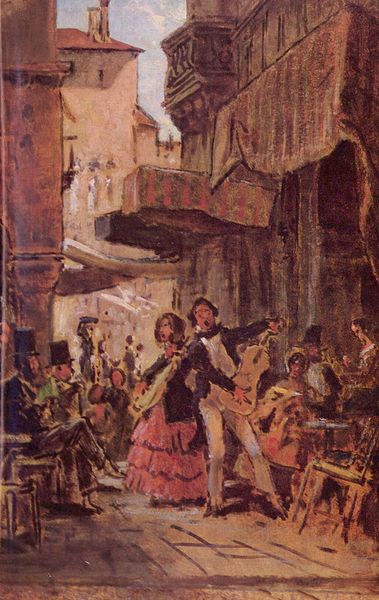
Titel: Italienische Straßensänger
Künstler: Carl Spitzweg
Standort: Hannover
Institution: Niedersächsisches Landesmuseum
Schlagwörter: blau, gemälde, hand, himmel, mann, schatten, weiß, frauen, menschen, ocker, sitzen, stadt, bar, braun, cafe, fenster, frau, grau, holz, hut, hüte, kleid, kreide, licht, männer, orange, paris, pastell, pfeiler, schwarz, skizze, strasse, strassenszene, stuhl, stühle, szene, tisch, tische, dach, gebäude, haus, rot, beige, herren, hochformat, mode, rock, tanz, zylinder, hemd, hose, jacke, lokal, barock, stehen, bild, instrument, öl, häuser, hütte, sonne, sitzend, paar, gesang, gitarre, musik, musiker, publikum, sängerin, zilinder, rosa, genre, kamin, turm, balkon, spanien, terrasse, sommer, fassade, fassaden, gasse, italien, pflaster, spieler, süden, zuschauer, moderne, farben, lila, violett, markt, hocker, steg, frack, gäste, spitz, vorhänge, kaffee, musizieren, rüschen, fliege, eng, kopfstein, spitzweg, zigeuner, orient, geld, restaurant, draußen, künstler, fliesen, kopfsteinpflaster, leinwand, stand, bänke, rom, biedermeier, flamenco, singen, sänger, tonig, kapelle, baldachin, mandoline, volant, schauspieler, zuhörer, musikant, markise, zuhören, marktstände, markisen, altstadt, jalousien, musikanten, sonnendach, spielmann, straßenmusiker, darbietung, ständchen, madrid, paa, carmen, strassenmusikanten, straßenmusik, bänkelsang, gitarr, singer, 1900, 1880, stühlke, südalpin, gesangt, msiker